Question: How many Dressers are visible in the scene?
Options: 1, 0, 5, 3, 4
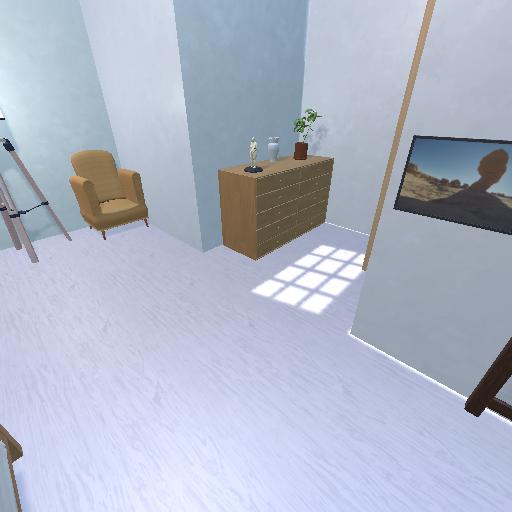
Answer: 1